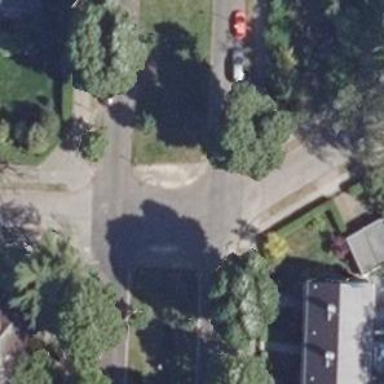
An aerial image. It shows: Residential road with sidewalks on both sides. The parking lanes are parallel to the road.